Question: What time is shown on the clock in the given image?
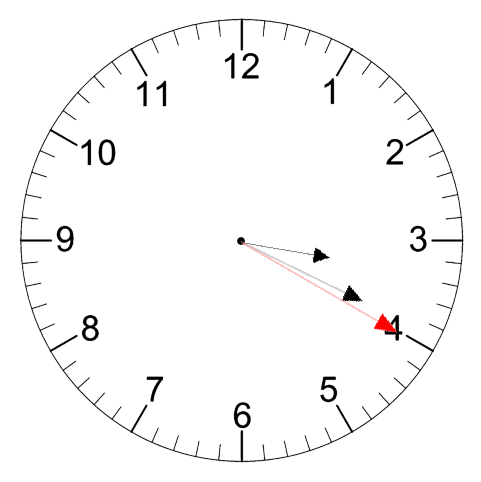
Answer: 03:19:20